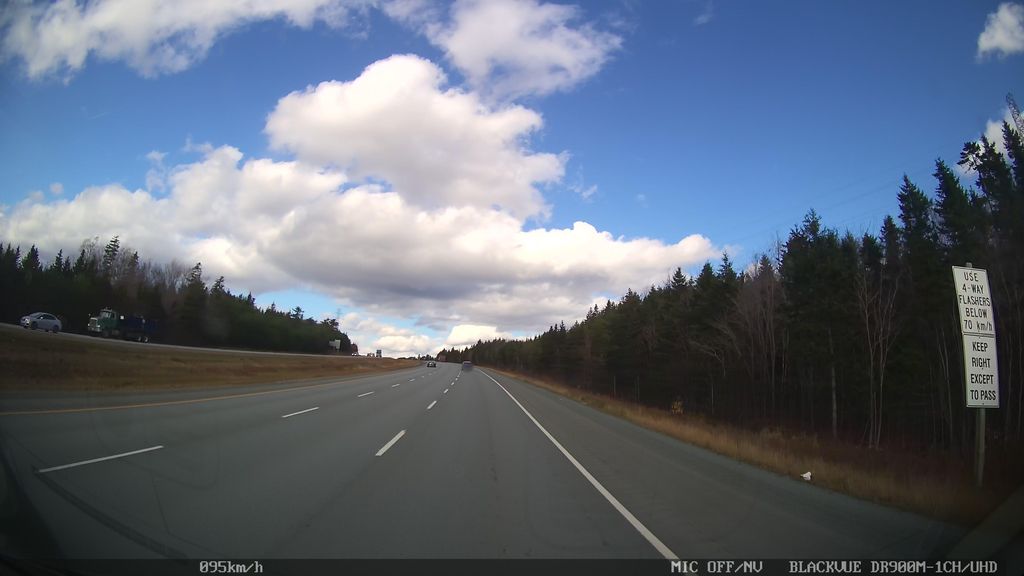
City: halifax